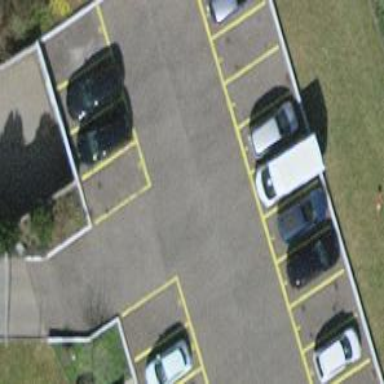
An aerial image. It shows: Asphalt parking aisle road.